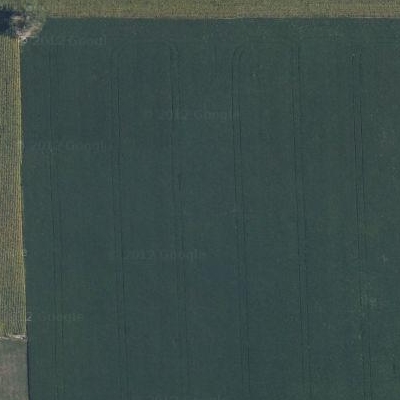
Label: bField